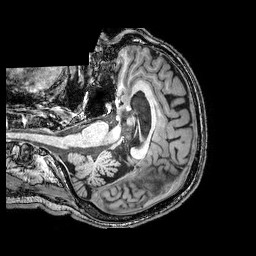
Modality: T1w
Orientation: axial
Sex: male
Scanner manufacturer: philips
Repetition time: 0.008166 s
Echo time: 0.00374 s